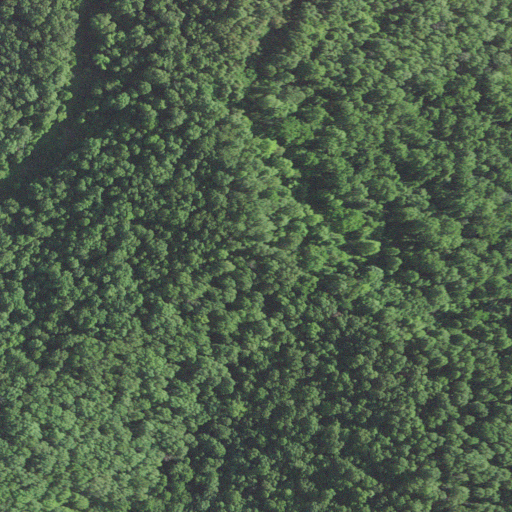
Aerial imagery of ridge(s) in West Virginia named Asbury Ridge containing only deciduous forest